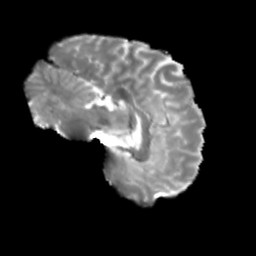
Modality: T2w
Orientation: sagittal
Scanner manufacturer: siemens
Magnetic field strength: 3 T
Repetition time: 4 s
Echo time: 0.0594 s